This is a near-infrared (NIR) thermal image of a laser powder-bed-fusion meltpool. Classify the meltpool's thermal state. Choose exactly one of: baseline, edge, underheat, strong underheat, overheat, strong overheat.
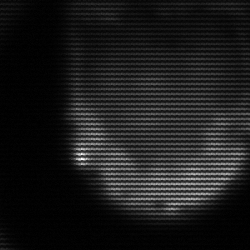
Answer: edge